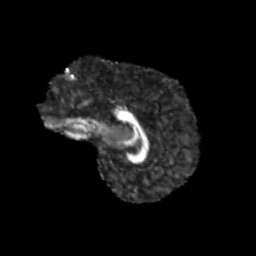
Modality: FA
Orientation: sagittal
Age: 13
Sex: male
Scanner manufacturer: siemens
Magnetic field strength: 3 T
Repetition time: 3.8 s
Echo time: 0.07 s